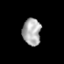
Tissue: prostate
Cell type: T cells
Senescence score: 0.3531
Nuclear area (px): 485
Mean DAPI intensity: 172.689